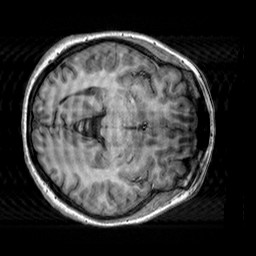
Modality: T1w
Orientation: axial
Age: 23
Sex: female
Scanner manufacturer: siemens
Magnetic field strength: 3 T
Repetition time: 2.3 s
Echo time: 0.00303 s